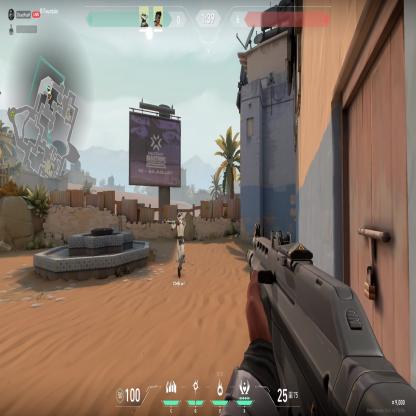
Label: teammate